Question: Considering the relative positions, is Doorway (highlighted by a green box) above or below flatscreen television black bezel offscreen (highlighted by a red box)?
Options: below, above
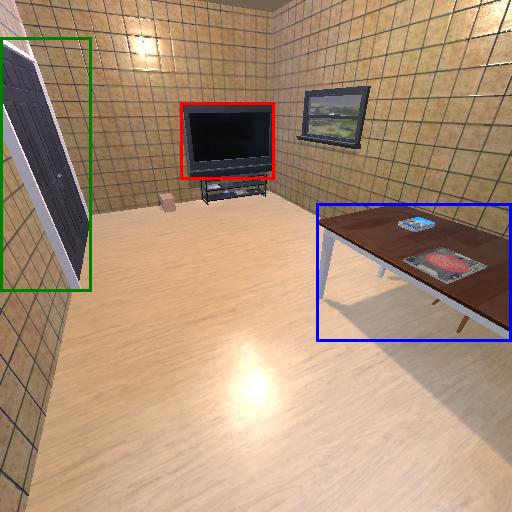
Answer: below